Question: I have just added the Google Tools for Mac OAuth classes to a project and get the following linker error
Any ideas what I need to do? It is an iPad app if that makes any difference.
Thanks for your help :-)
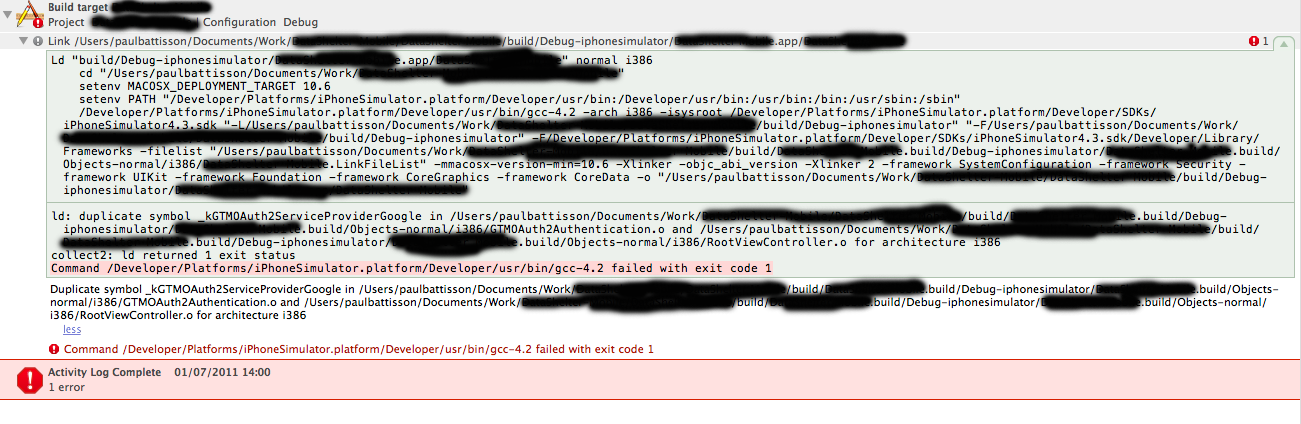
Answer: The error is a result of redefining a symbol in your RootViewController. There are few possible reasons for this.
1. In RootViewController you explicitly defined kGTMOAuth2ServiceProviderGoogle
2. You used #include instead of #import
3. You #import or #include the implementation file (.m)